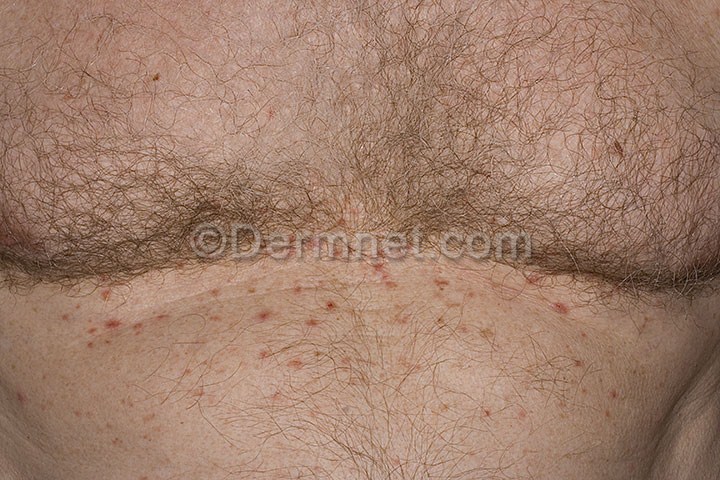
Disease: Bullous Disease Photos